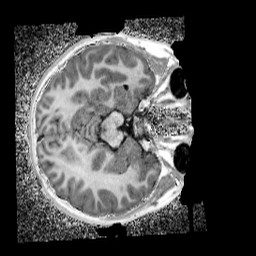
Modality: UNIT1_denoised
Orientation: axial
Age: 11
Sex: female
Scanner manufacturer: siemens
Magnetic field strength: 3 T
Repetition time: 4 s
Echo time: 0.00299 s